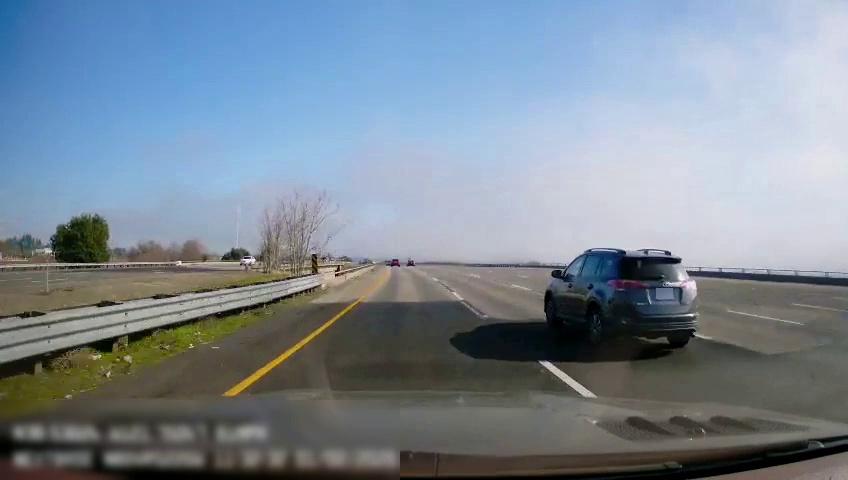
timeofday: Day
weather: Sunny
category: Drivable Space
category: Drivable Space
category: Vehicles | SUV
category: Vehicles | Car
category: Lanes | Current Lane
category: Lanes | Current Lane
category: Lanes | Alternate Lane
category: Lanes | Alternate Lane
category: Lanes | Alternate Lane
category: Lanes | Alternate Lane